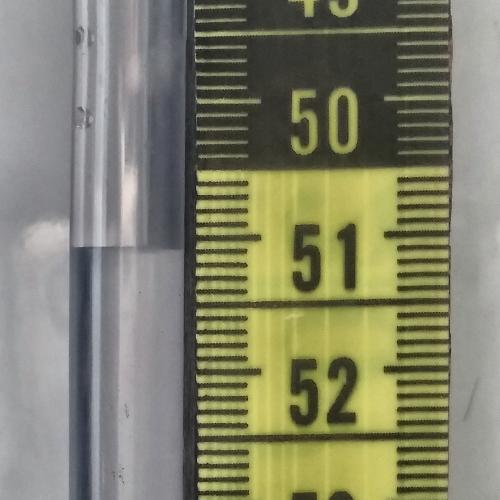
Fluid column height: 51.1 cm